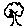
Label: tree